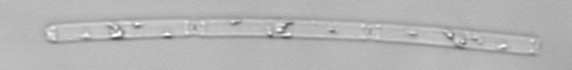
Label: Cerataulina_pelagica